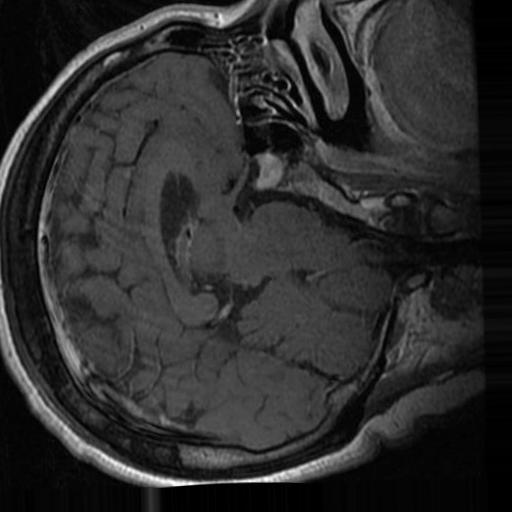
Label: brain_tumor